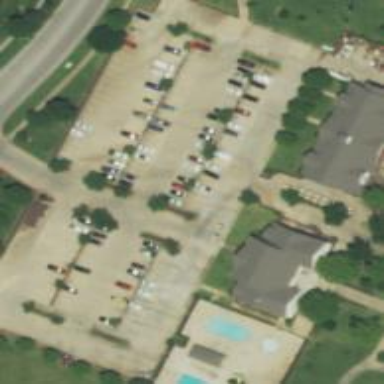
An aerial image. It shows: Parking area.